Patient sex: M
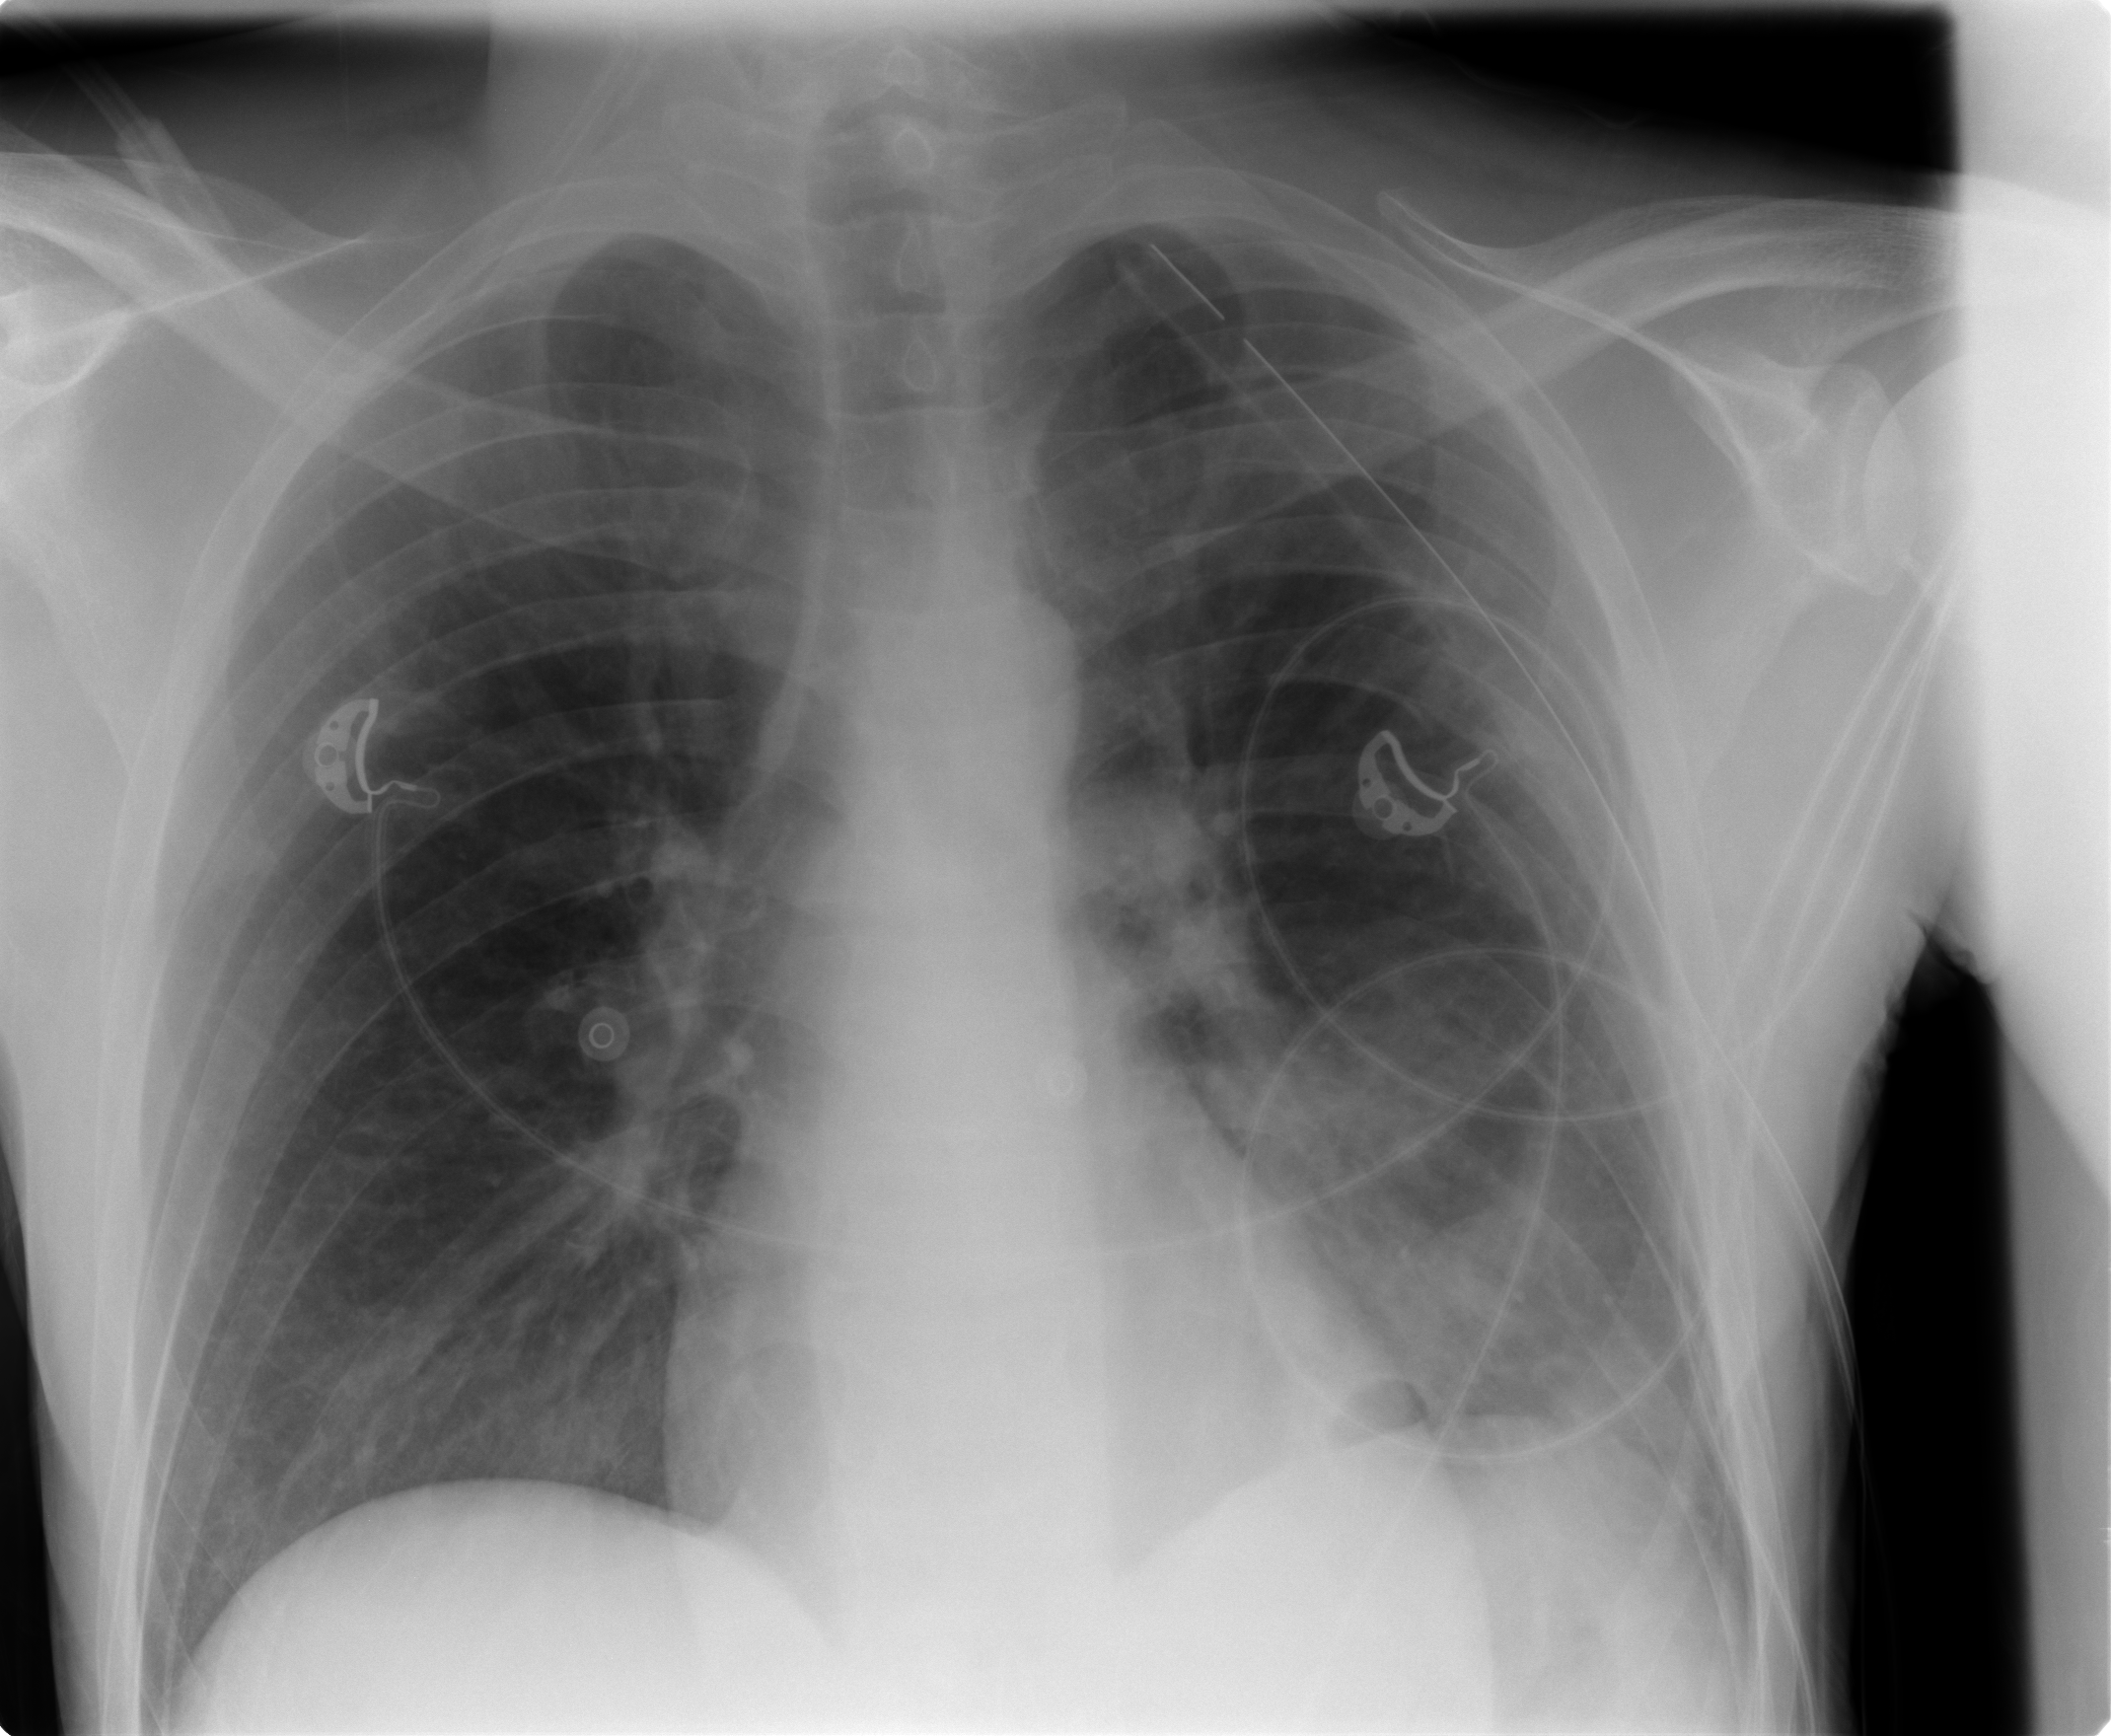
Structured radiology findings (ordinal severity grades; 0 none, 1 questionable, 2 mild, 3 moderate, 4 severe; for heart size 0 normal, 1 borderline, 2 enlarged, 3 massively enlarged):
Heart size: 0
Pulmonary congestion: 0
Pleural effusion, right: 0
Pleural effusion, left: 1
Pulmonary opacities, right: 0
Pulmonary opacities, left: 2
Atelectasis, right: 0
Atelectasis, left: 2